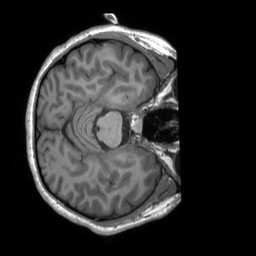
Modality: T1w
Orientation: axial
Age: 25
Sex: female
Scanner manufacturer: siemens
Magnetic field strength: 3 T
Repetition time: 2.3 s
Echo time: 0.00232 s